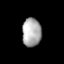
Tissue: lung
Cell type: Epithelial cells
Senescence score: 0.2084
Nuclear area (px): 533
Mean DAPI intensity: 171.272